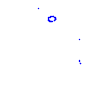
Particle: kaon